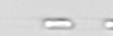
Label: Skeletonema